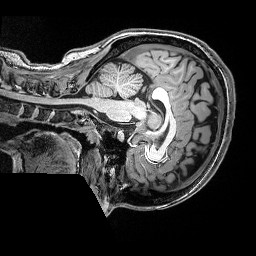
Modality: T1w
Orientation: sagittal
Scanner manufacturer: siemens
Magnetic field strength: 3 T
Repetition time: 2.5 s
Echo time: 0.00343 s